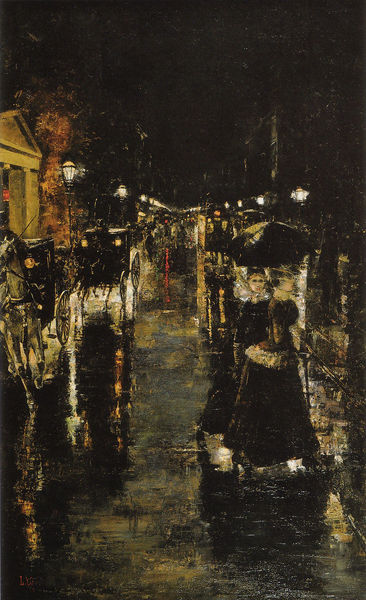
Titel: Leipziger Strasse
Künstler: Lesser Ury
Standort: Berlin
Institution: Berlinische Galerie
Schlagwörter: baum, dunkel, gemälde, wasser, baumstämme, bäume, frauen, gelb, impressionismus, landschaft, menschen, ocker, stadt, braun, damen, frankreich, frau, grau, kleid, kleider, lampen, laterne, laternen, licht, lichter, nacht, paris, schwarz, strasse, szene, weiss, gebäude, haus, regenschirm, rot, schirm, weg, ball, fest, malerei, architektur, silber, nass, spiegelung, kirche, hochwasser, dunkelheit, gewand, mantel, boot, pferd, pferde, deutschland, pfütze, künstliches licht, ansicht, venedig, giebel, allee, kutsche, kutschen, beleuchtung, auto, figuren, rad, wetter, women, dark, monet, finster, manet, deutsch, edouard manet, tor, reflexion, regen, eingang, berlin, glitzer, regenschirme, schirme, festlich, rau, verwischt, straßenlaterne, street, einfahrt, tempel, undeutlich, reflex, autos, wet, gaslaterne, boulevard, lantern, lights, strassenlaternen, tram, pferdekutsche, reflektionen, gondel, nässe, rain, strassenbeleuchtung, horse, umbrella, leipziger str, schirne, sraße, kursche, pflater, carrage, reflesion, kutschpferde